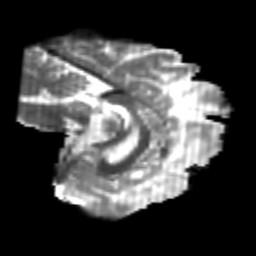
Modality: T2w
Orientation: sagittal
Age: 22
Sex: female
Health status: healthy
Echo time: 0.074 s